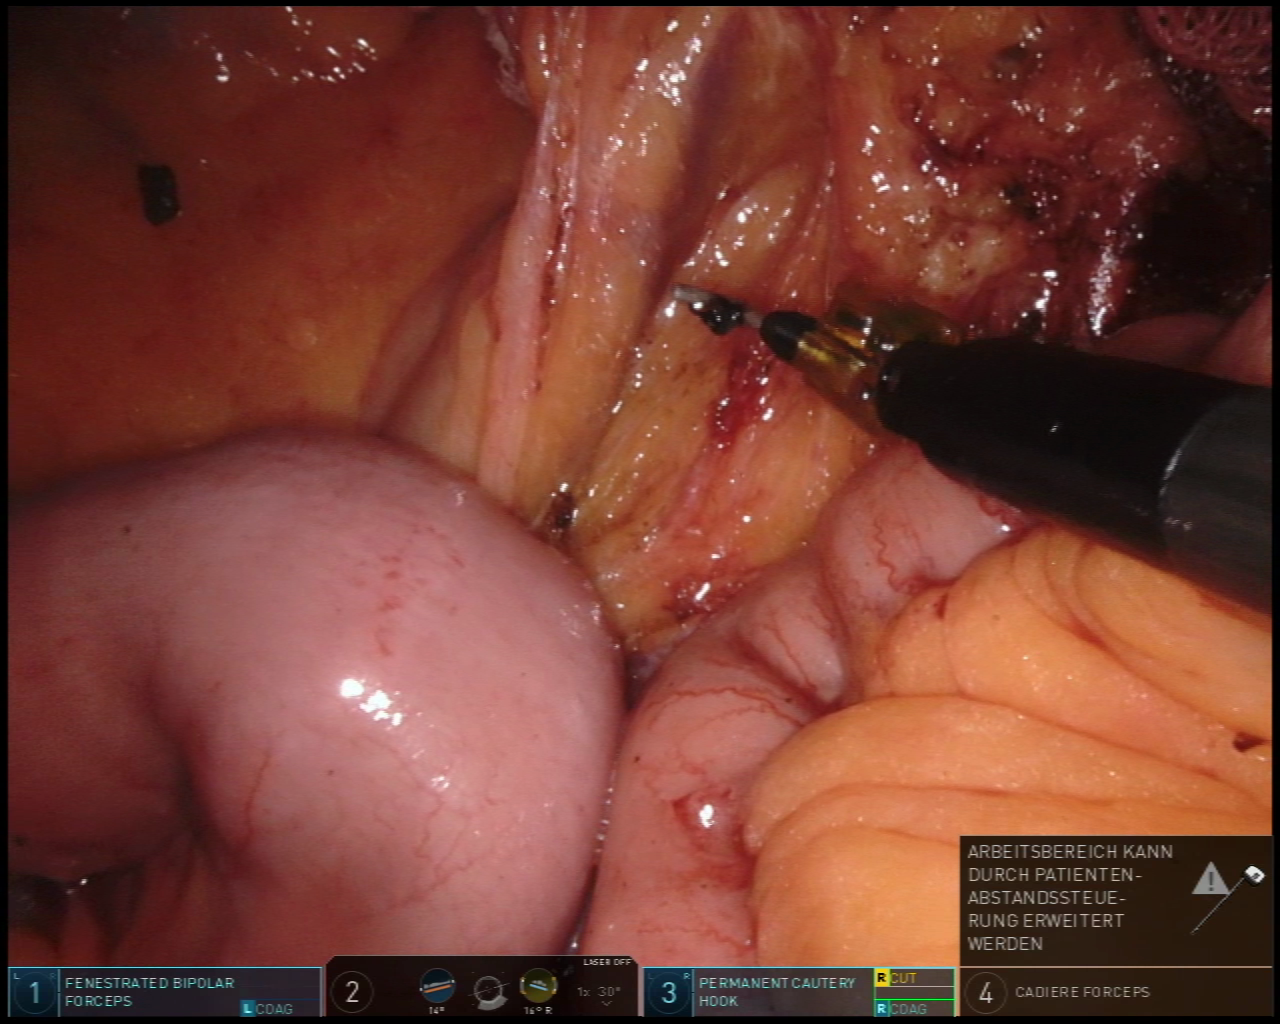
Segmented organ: intestinal_veins
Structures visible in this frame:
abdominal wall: no
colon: no
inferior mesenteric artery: no
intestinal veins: yes
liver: no
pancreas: no
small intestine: yes
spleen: no
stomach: no
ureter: no
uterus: no
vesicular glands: no